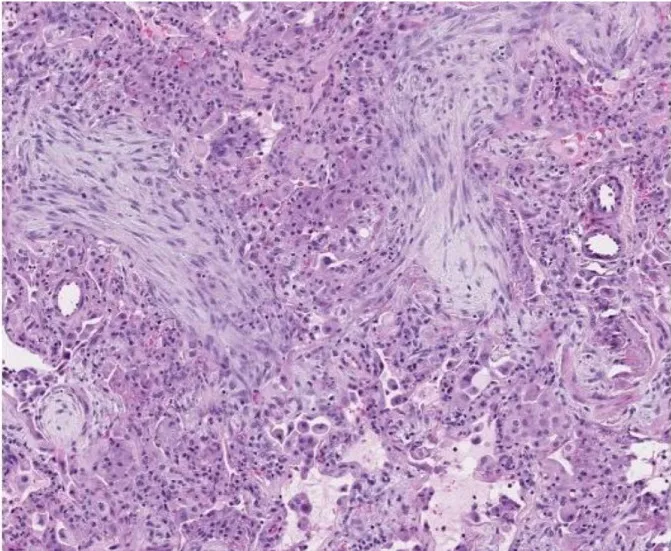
Pulmonary wedge biopsy, Day +55. (A) Patchy consolidation, 2x. (A-C). Hematoxylin and eosin stain, magnifications using Leica Biosystems Aperio ImageScope.
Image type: pathology (h&e)